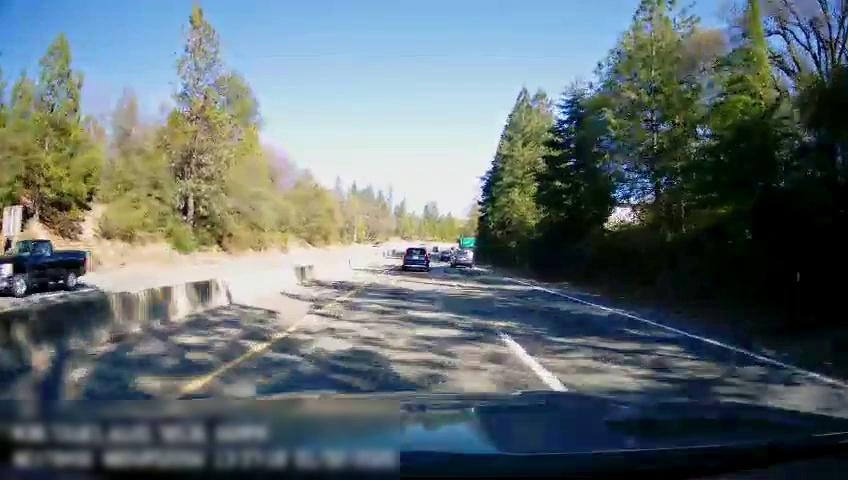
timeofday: Day
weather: Sunny
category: Drivable Space
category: Drivable Space
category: Vehicles | SUV
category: Vehicles | SUV
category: Vehicles | Car
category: Vehicles | Truck
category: Lanes | Current Lane
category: Lanes | Current Lane
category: Lanes | Alternate Lane
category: Lanes | Opposite Lane
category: Traffic | Signs